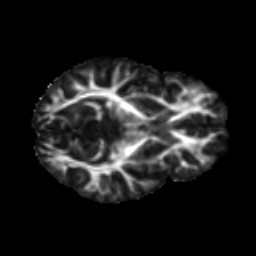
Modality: FA
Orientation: axial
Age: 17
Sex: male
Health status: ill
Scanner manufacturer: ge
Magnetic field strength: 3 T
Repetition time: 6.752 s
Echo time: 0.079 s